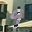
Label: 9